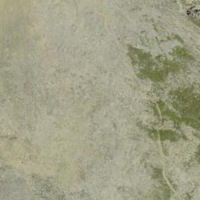
EUNIS habitat code: 48
Species observed at this site:
Silene acaulis